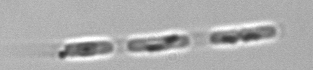
Label: Skeletonema